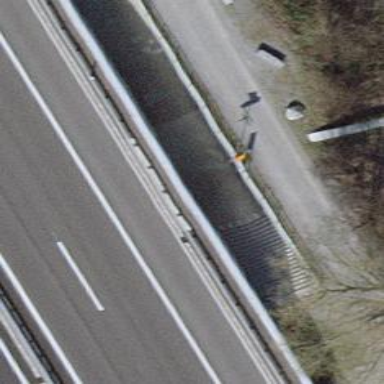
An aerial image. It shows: Concrete footway going through tunnel.